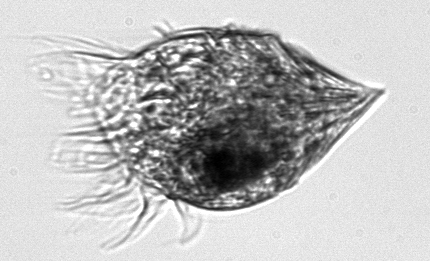
Label: Strombidium_morphotype1